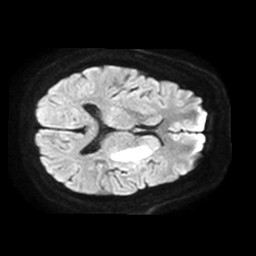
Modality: TRACE
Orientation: axial
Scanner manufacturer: philips
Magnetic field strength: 1.5 T
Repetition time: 3.395 s
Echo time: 0.06922 s